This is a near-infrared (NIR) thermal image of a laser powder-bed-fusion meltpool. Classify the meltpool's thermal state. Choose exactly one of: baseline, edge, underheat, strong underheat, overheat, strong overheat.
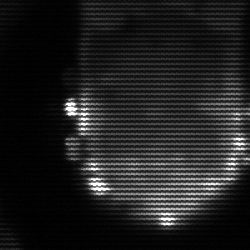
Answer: baseline